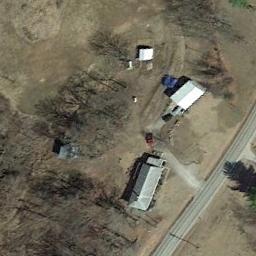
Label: sparse_residential